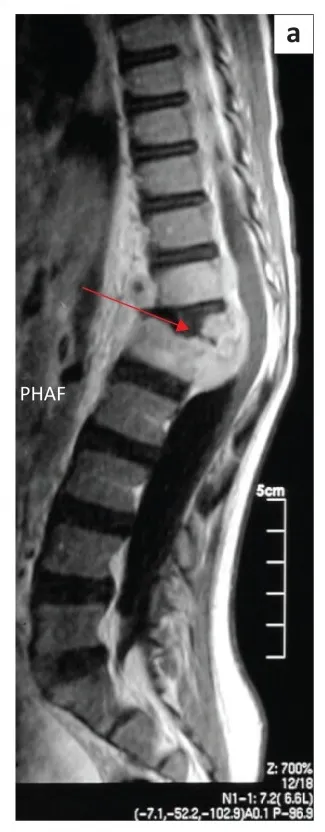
The magnetic resonance imaging of the spine revealed. Kyphotic deformity.
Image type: radiology (mri)